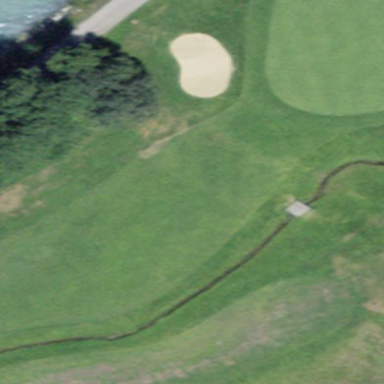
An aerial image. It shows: Golf fairway in the image.